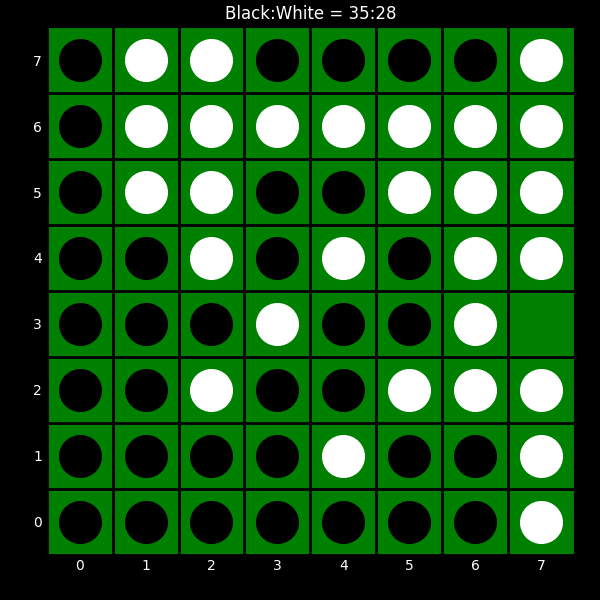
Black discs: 35
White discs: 28